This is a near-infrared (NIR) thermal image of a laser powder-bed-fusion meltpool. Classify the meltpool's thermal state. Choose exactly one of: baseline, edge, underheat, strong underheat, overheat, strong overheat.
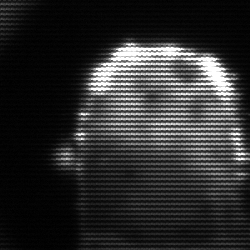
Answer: baseline